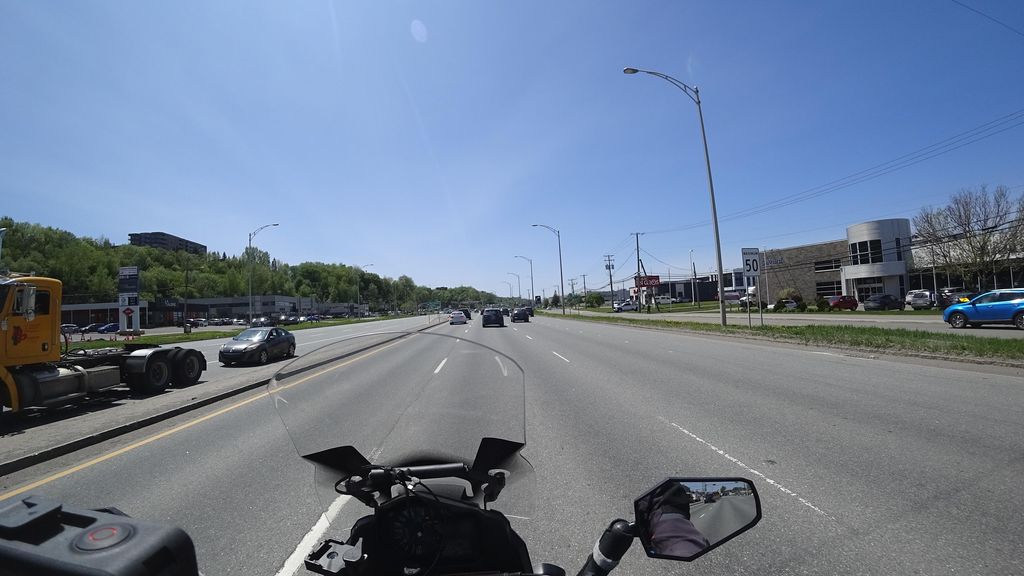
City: quebec_city